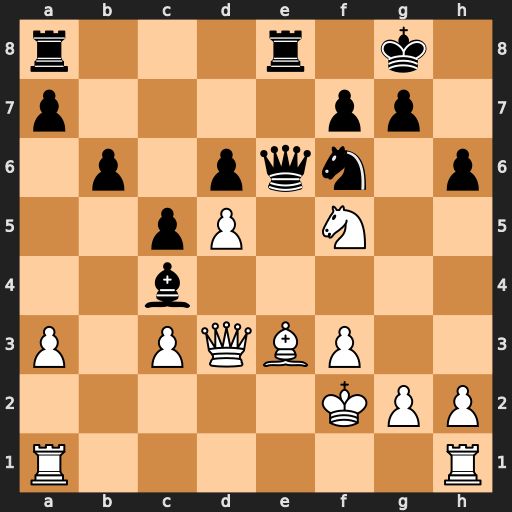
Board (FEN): r3r1k1/p4pp1/1p1pqn1p/2pP1N2/2b5/P1PQBP2/5KPP/R6R
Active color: w
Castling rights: -
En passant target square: -
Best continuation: dxe6 Bxd3 exf7+ Kxf7 Nxd6+